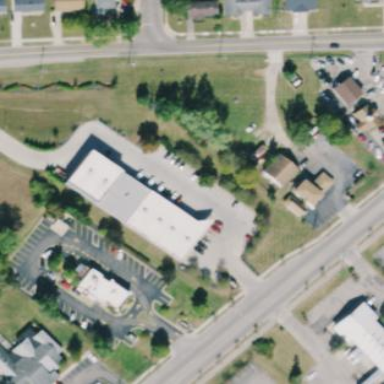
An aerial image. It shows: Building.